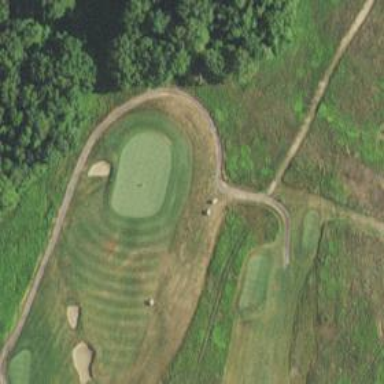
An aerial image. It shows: Golf hole.